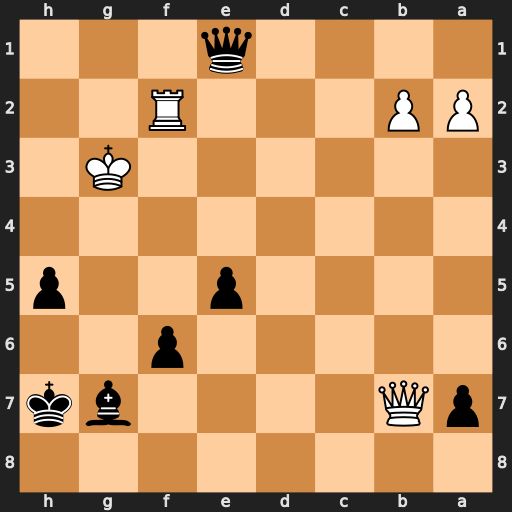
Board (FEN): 8/pQ4bk/5p2/4p2p/8/6K1/PP3R2/4q3
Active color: b
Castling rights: -
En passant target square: -
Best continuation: h4+ Kf3 f5